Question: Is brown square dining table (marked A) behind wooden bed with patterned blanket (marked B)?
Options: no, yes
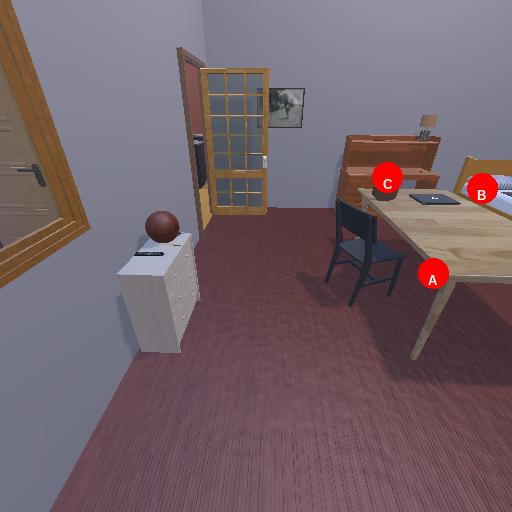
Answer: no